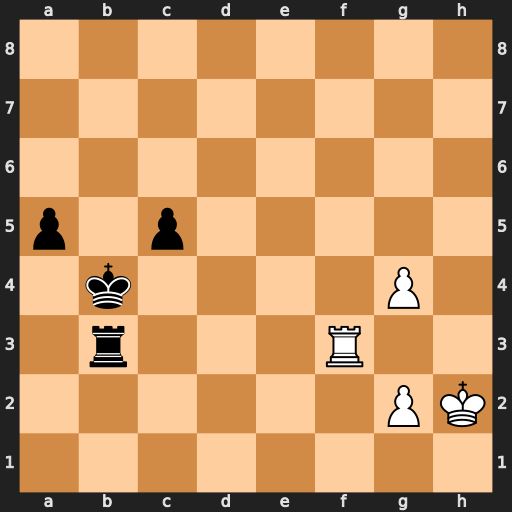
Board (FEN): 8/8/8/p1p5/1k4P1/1r3R2/6PK/8
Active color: w
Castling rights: -
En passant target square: -
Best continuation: Rxb3+ Kxb3 g5 c4 g6 c3 g7 Kb2 g8=Q